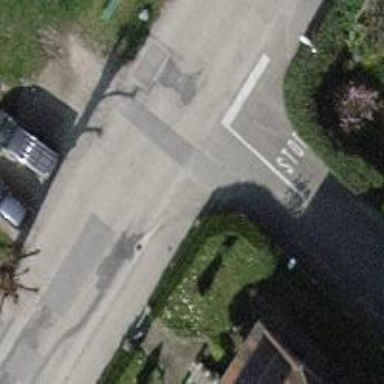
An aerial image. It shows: Residential road with asphalt surface and sidewalk.